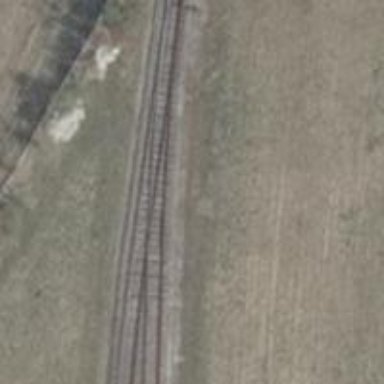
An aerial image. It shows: Railway switch.